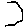
Label: hexagon